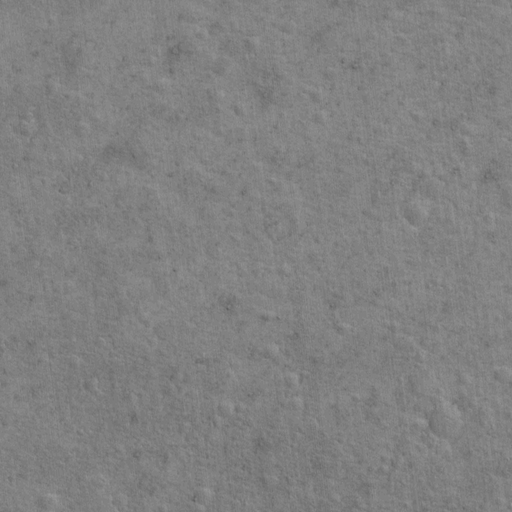
Classes present: Background